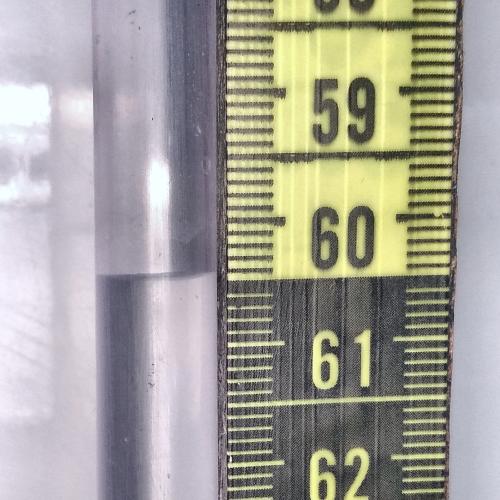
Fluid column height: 60.4 cm